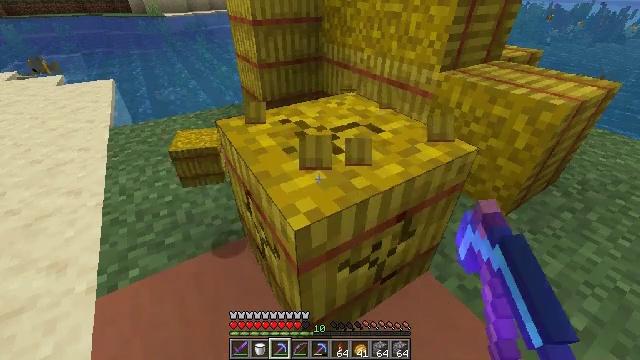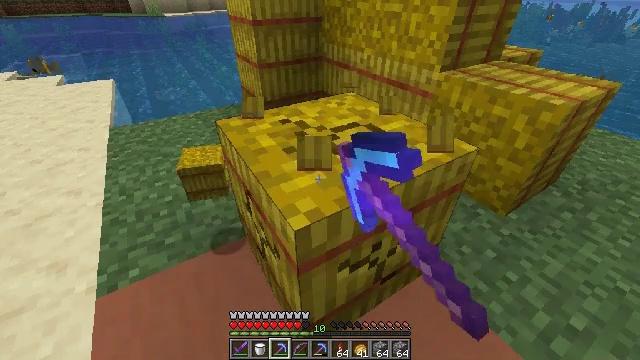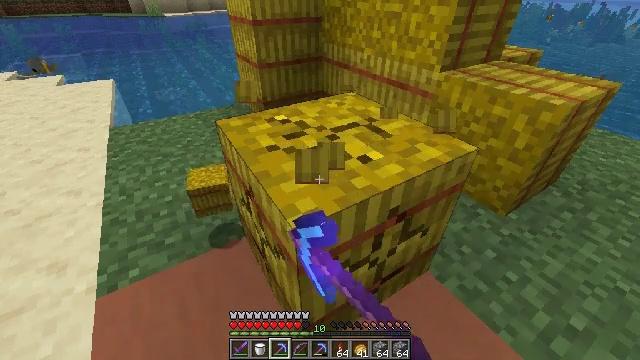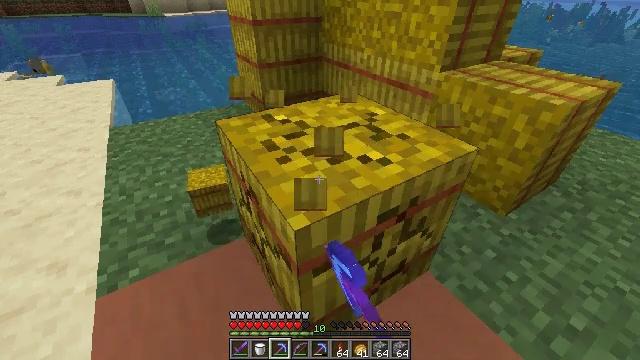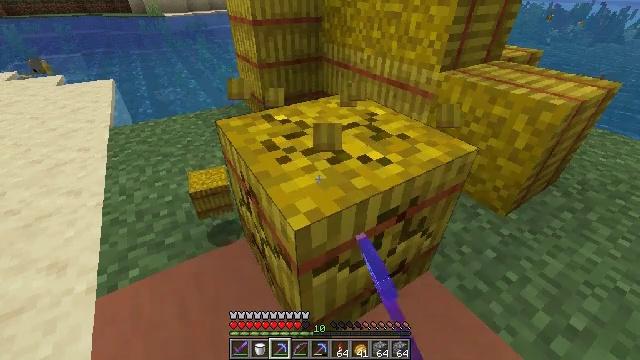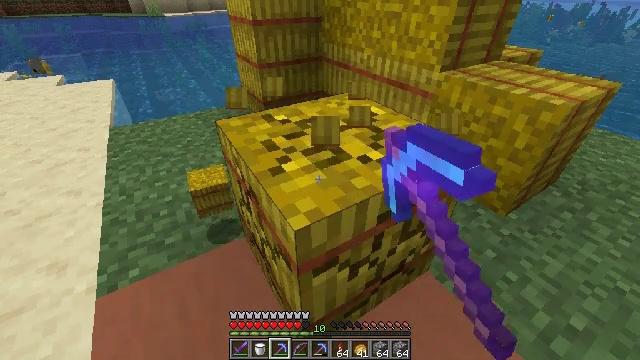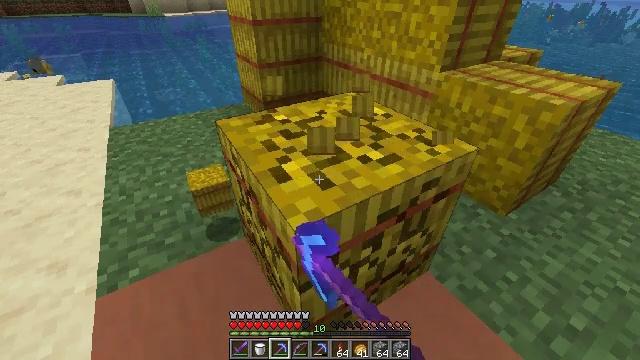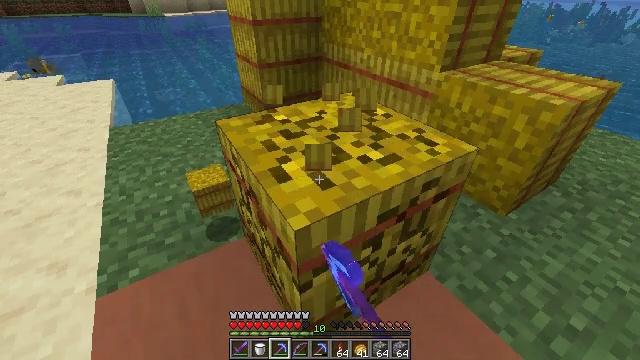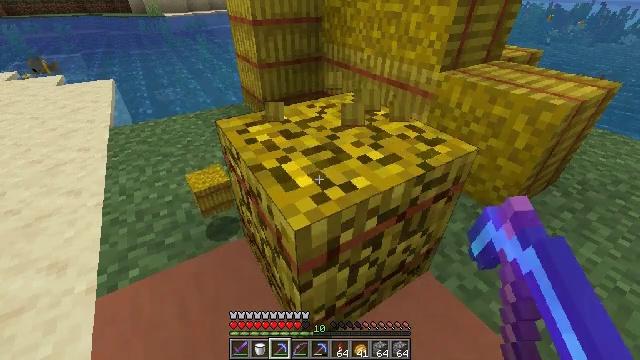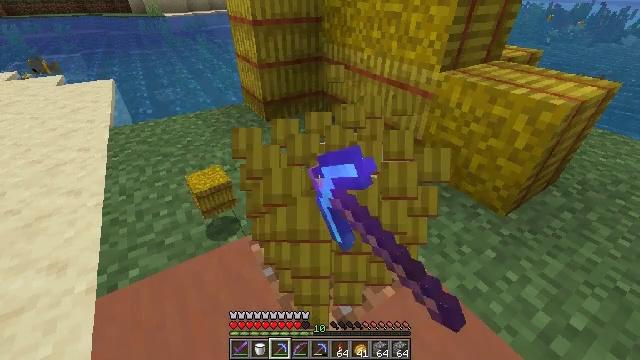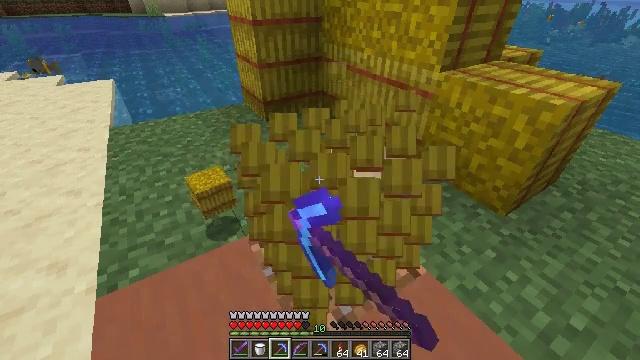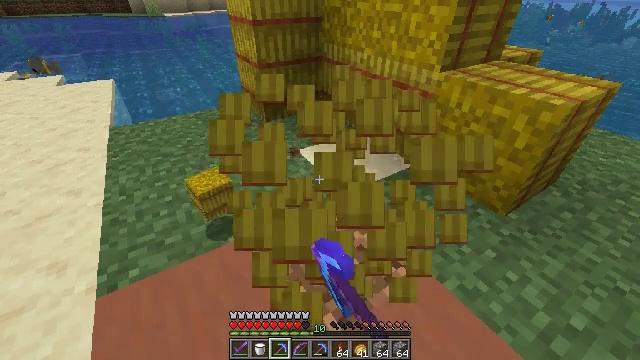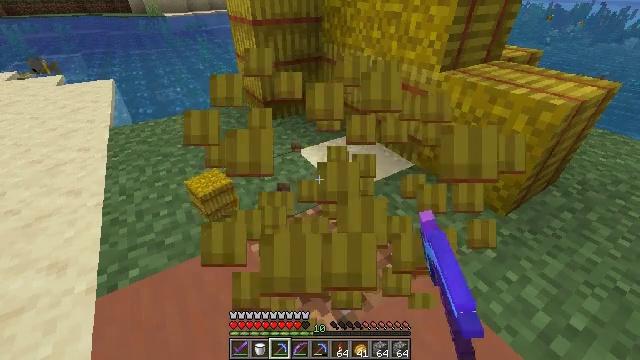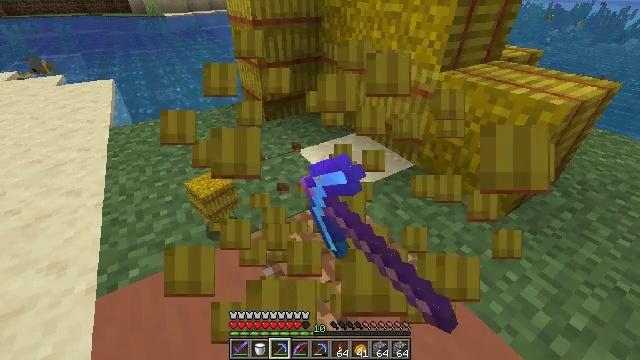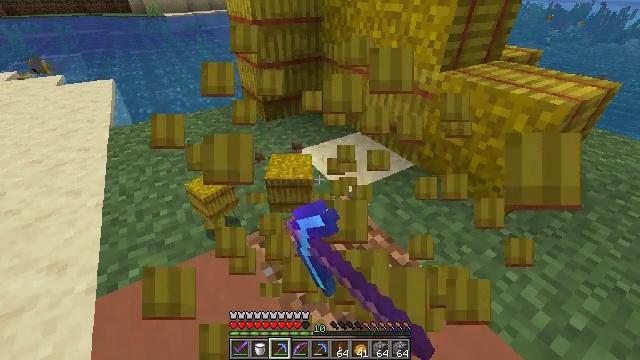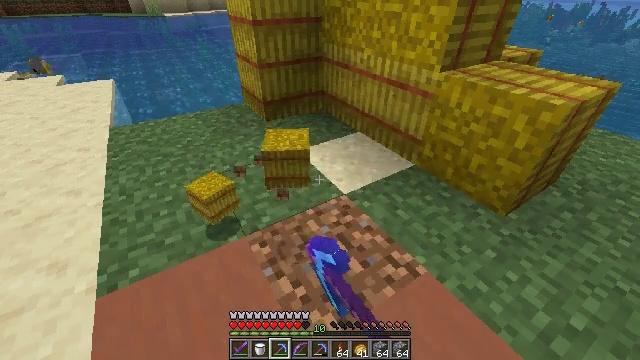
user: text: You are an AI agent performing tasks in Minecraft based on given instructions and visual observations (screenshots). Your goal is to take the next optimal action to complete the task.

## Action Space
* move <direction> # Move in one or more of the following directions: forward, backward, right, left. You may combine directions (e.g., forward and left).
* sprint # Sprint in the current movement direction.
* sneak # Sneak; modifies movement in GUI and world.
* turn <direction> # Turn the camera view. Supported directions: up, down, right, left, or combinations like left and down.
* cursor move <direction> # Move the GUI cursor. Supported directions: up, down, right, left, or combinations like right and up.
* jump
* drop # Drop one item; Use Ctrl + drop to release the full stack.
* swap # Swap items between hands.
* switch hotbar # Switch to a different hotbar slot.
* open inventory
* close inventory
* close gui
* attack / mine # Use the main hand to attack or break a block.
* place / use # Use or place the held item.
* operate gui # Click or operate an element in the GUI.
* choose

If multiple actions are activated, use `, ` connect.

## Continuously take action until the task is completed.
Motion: motion action
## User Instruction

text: Gather hay blocks from the farm.
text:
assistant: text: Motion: attack / mine
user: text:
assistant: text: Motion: attack / mine
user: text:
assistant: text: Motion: attack / mine
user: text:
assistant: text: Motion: attack / mine
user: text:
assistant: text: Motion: attack / mine
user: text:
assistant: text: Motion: attack / mine
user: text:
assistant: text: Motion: attack / mine
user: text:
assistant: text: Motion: attack / mine
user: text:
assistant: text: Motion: attack / mine
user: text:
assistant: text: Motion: attack / mine
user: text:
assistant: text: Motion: attack / mine
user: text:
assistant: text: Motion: attack / mine
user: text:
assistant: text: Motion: attack / mine
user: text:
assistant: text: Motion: attack / mine
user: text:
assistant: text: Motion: attack / mine
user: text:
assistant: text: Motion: move forward
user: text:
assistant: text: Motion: move forward
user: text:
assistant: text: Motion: move forward
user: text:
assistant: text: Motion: move forward, turn down
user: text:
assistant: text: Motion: no_op
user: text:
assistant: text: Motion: no_op
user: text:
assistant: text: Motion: no_op
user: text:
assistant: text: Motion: close inventory
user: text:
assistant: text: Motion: close inventory
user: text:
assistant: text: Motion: close inventory
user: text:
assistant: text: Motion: open gui
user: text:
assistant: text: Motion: no_op
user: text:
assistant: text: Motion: no_op
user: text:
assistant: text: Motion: no_op
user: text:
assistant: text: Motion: no_op